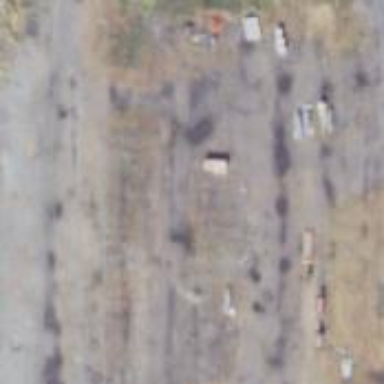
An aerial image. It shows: Abandoned railway yard is depicted.